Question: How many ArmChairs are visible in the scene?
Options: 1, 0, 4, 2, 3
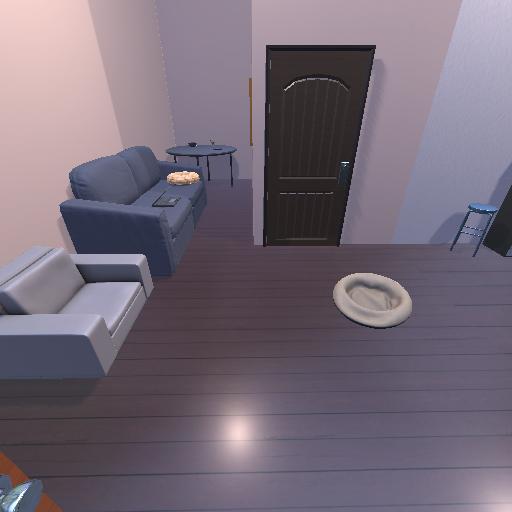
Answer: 1